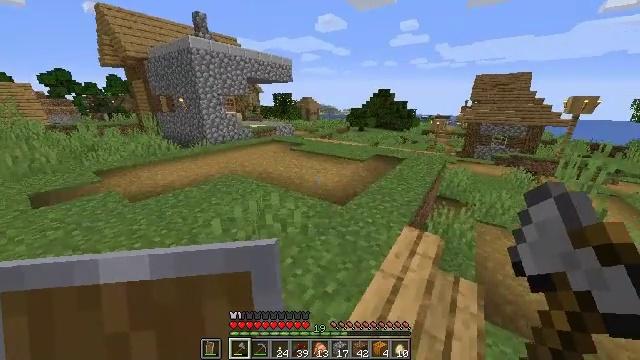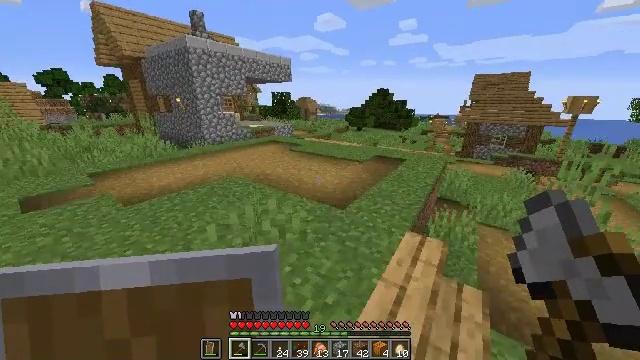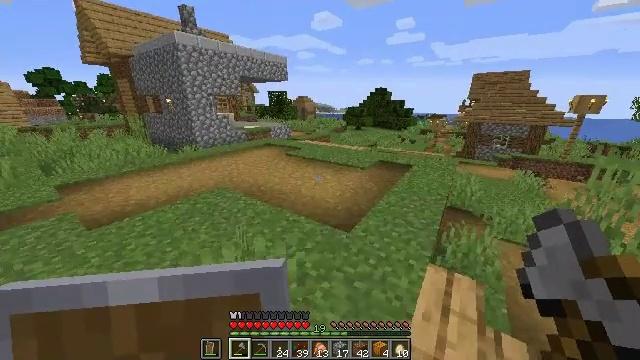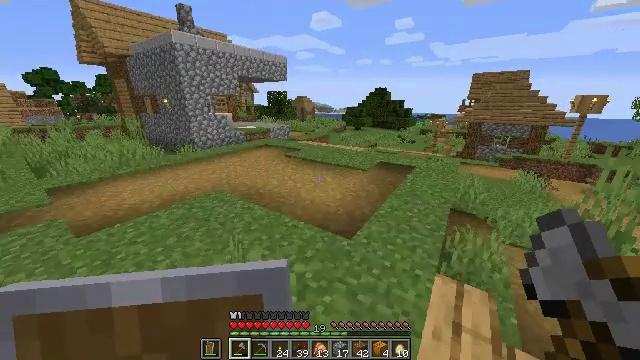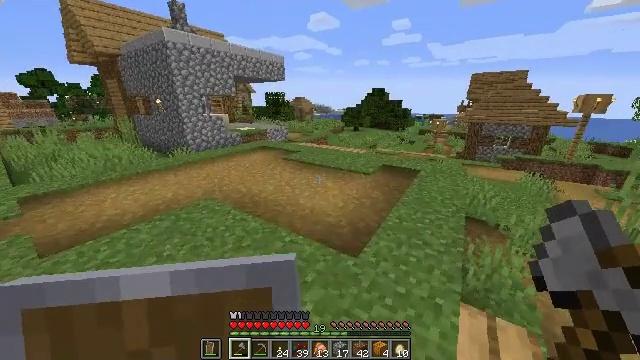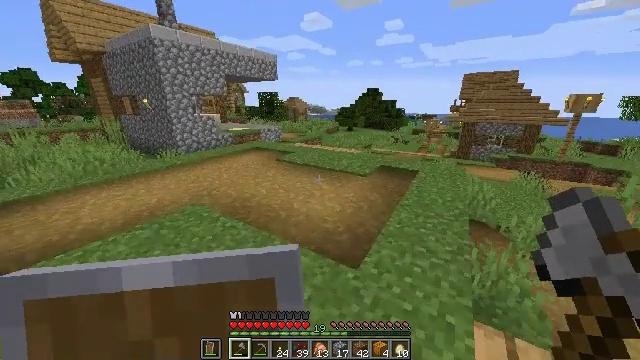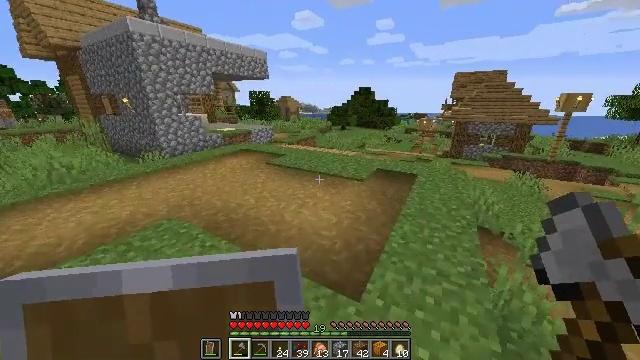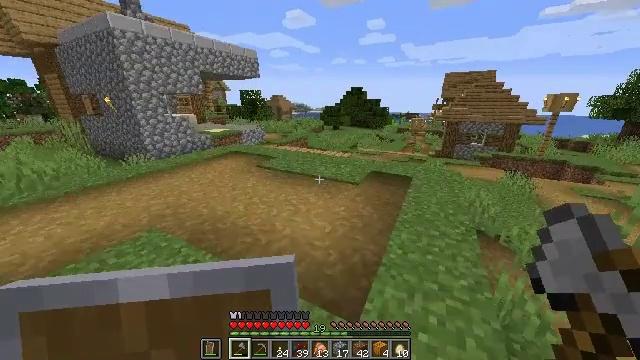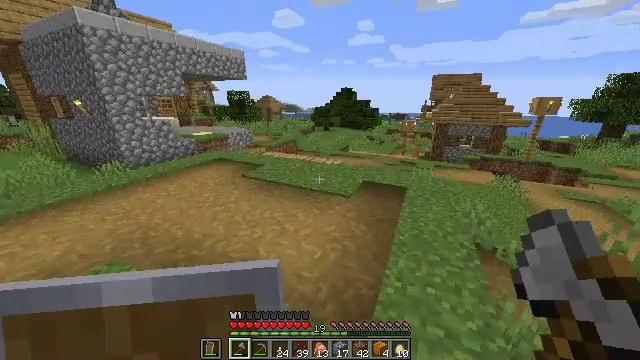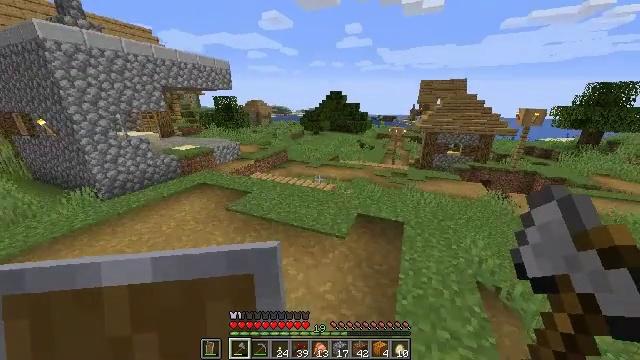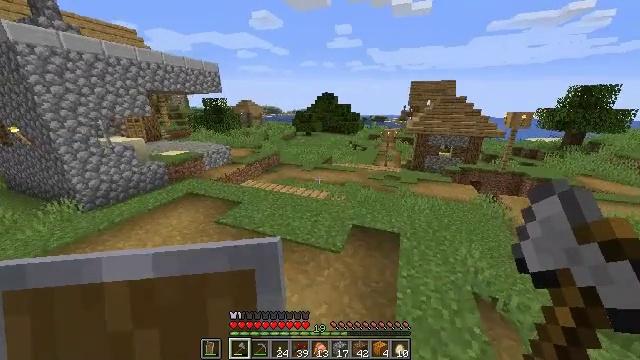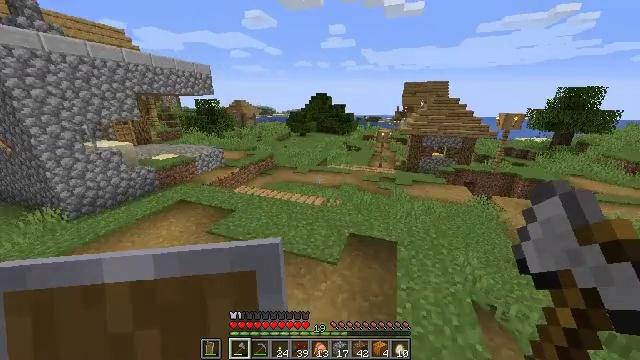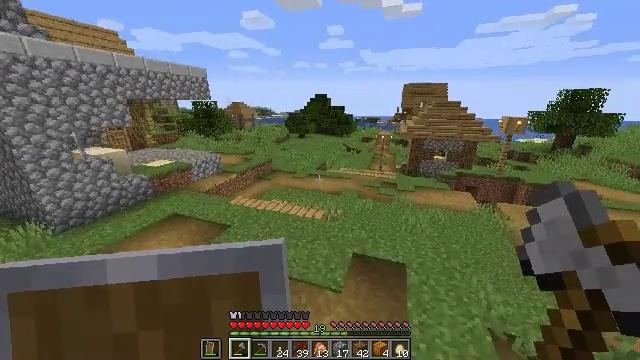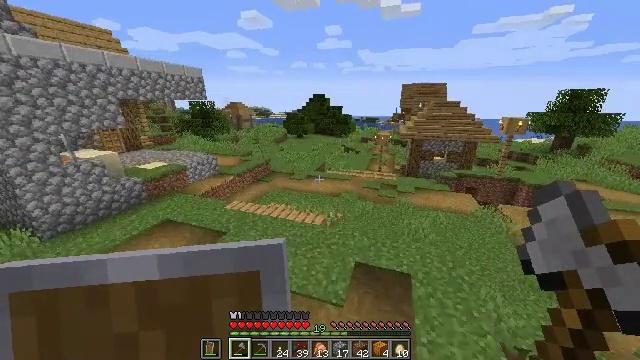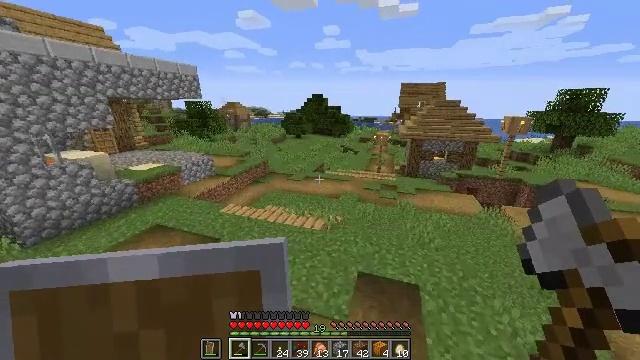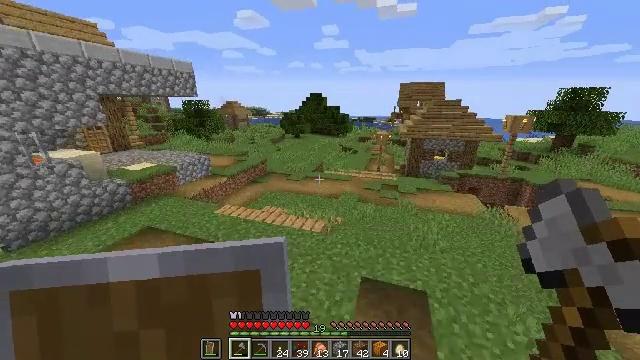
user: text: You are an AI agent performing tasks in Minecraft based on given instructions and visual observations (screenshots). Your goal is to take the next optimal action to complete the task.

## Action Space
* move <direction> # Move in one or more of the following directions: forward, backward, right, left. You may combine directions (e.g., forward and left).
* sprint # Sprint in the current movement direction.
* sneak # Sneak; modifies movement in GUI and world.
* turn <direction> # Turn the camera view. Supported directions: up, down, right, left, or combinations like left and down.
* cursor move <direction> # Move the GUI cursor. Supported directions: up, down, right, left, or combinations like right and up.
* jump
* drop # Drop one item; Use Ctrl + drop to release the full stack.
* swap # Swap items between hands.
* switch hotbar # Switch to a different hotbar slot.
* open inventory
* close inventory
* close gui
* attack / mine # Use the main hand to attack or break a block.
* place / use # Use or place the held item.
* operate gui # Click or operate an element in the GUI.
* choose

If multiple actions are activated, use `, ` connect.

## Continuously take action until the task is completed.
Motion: motion action
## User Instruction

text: Break the sugar cane.
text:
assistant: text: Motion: move forward, jump
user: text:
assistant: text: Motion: move forward
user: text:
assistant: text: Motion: move forward
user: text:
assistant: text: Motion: move forward
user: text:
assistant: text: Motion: move forward, turn right
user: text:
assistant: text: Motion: move forward, turn right
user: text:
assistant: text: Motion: move forward, turn right
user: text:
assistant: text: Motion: move forward, turn right, jump
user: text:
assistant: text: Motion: move forward, turn right, jump
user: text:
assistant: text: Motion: move forward, turn right, jump
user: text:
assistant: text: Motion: move forward, turn right, jump
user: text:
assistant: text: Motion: move forward
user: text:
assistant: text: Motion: move forward
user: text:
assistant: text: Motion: move forward
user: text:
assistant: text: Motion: move forward
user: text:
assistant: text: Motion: move forward
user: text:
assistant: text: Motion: move forward
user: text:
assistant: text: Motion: move forward
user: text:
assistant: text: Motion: move forward, jump
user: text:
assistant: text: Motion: move forward, jump
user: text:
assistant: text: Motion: move forward, jump
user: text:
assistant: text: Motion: move forward, jump
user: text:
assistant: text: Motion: move forward
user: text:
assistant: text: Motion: move forward
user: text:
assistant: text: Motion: move forward
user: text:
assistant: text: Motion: move forward
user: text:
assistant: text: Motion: move forward, turn right
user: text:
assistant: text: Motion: move forward, turn right
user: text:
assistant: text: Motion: move forward, turn right
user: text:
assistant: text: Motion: move forward, turn right